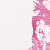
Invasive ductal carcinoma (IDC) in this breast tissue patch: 0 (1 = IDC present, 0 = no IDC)